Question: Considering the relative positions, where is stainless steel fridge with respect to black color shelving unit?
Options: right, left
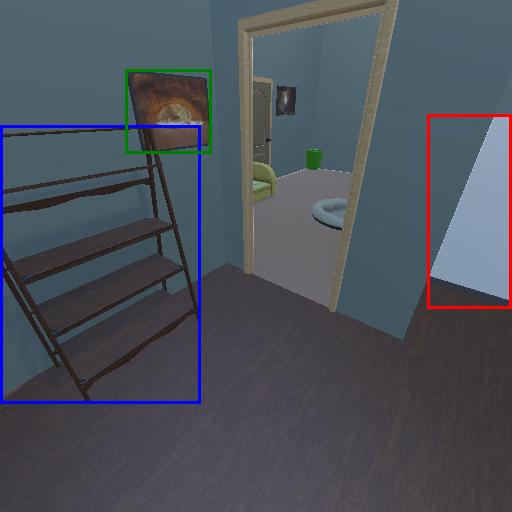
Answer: right